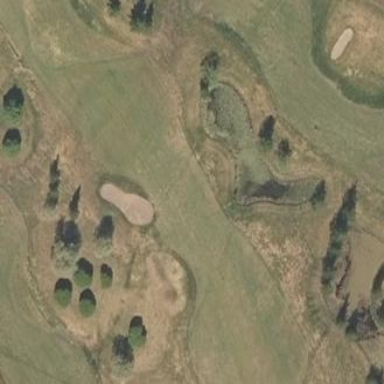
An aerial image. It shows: Well-maintained grassy area designated as golf fairway.